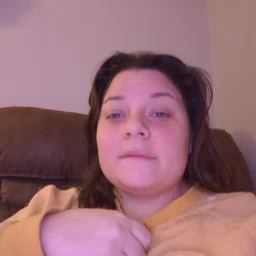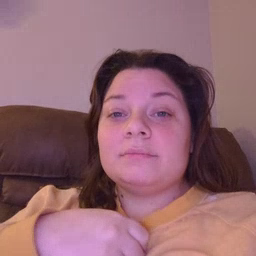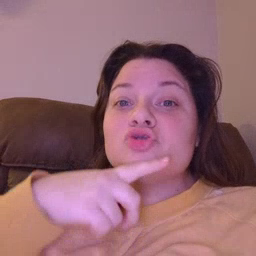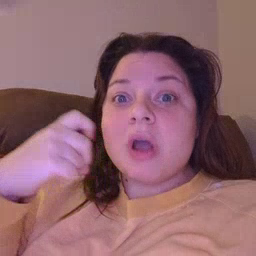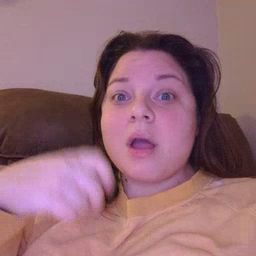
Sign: dry